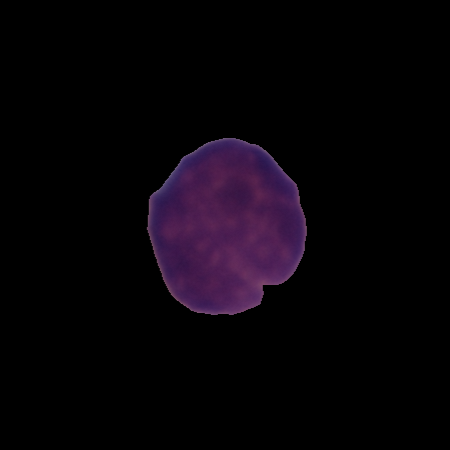
Label: healthy